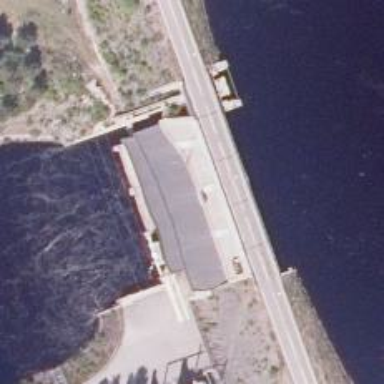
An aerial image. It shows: Hydro power generator.